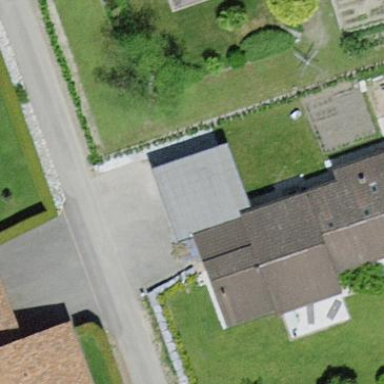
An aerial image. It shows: Garage building.